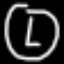
Label: clock